Field crop: maize
Growth stage: 2
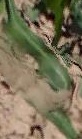
Species: maize